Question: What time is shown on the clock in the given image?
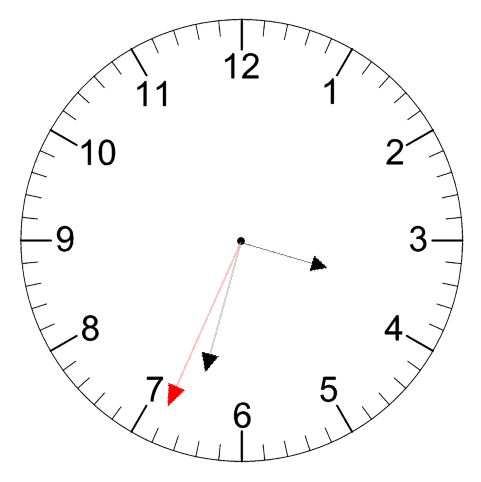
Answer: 03:32:34